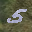
Label: 5